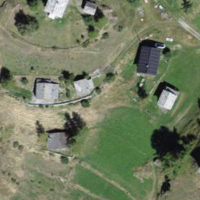
EUNIS habitat code: 55
Species observed at this site:
Clinopodium alpinum